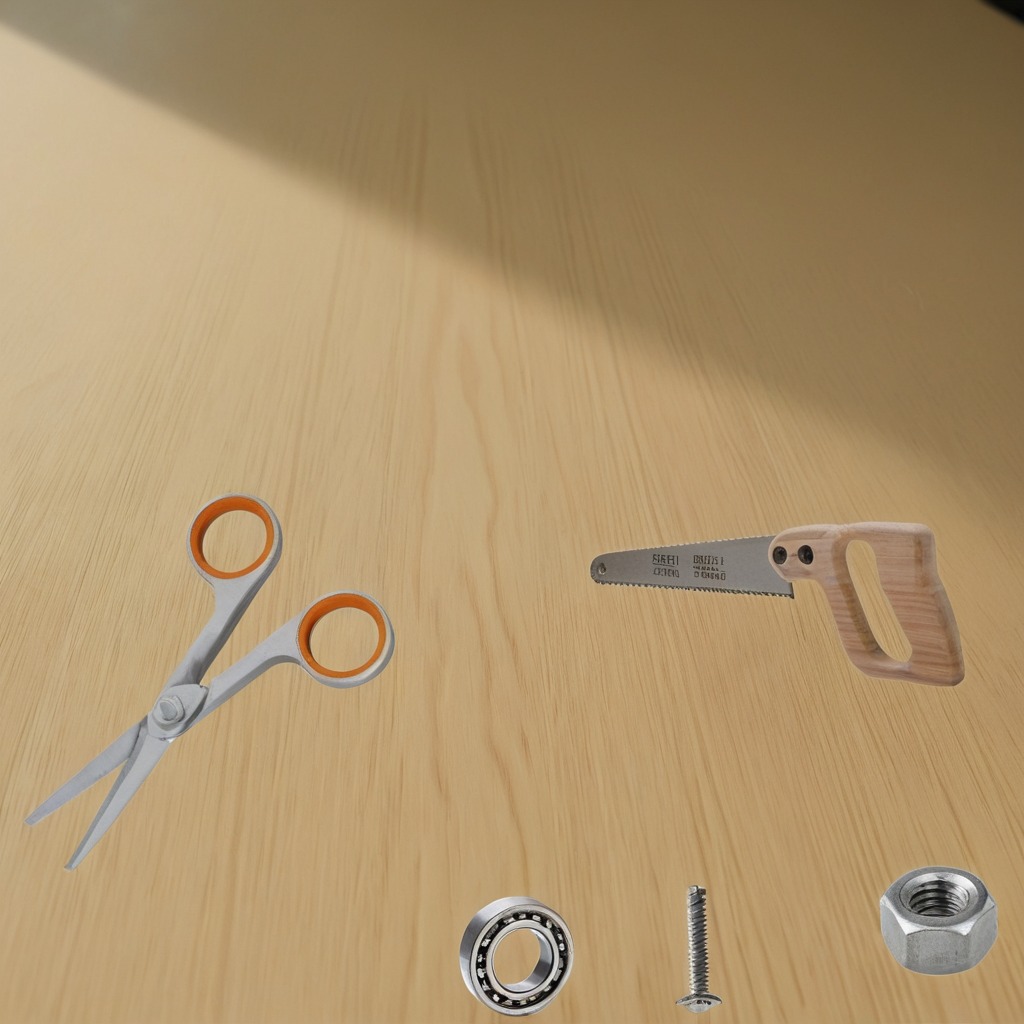
A metal ball bearing, a metal machine screw, a handheld metal saw, a metal nut, and a pair of scissors are lying on the plywood surface in a paint workshop lit by afternoon window light.